Field crop: maize
Growth stage: 1
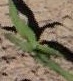
Species: maize